Question: I'm wanting to implement a "Iphone / Andriod" like home screen with various apps into a webpage like this:

(By the way it's ERPNext's front page)
Does anyone have any examples that I can build off of? I've tried to use cards however when they scale to mobile there in a single row which does not work for me if I have like 30 smaller app icons inside the page.
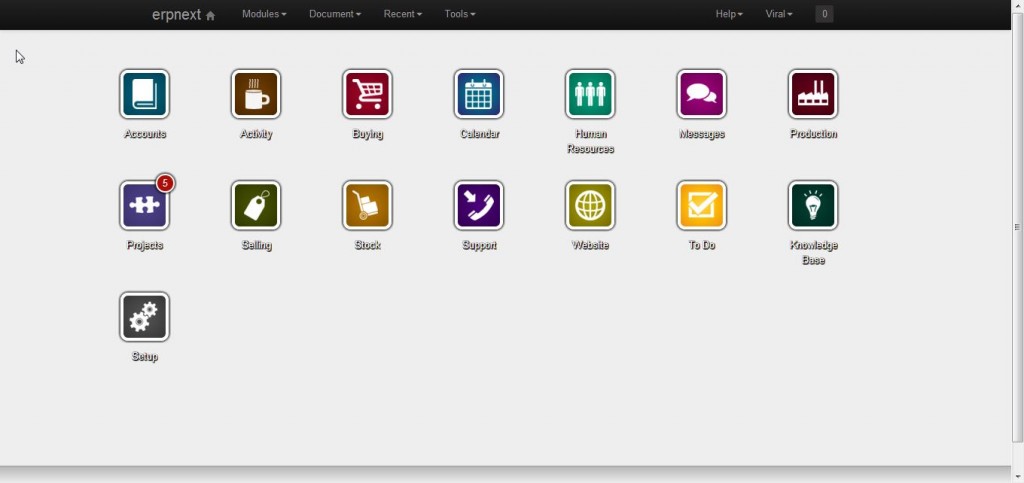
Answer: You would use a collection of divs that have been set to display as inline-block, here's an older answer with a JSFiddle that simulates what you're trying to achieve.
<URL>
The rest is just aesthetics and simple CSS.
EDIT:
As of 2017 flexbox is the now standard way to go for achieving this goal.